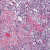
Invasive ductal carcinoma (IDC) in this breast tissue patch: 1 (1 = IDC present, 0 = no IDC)